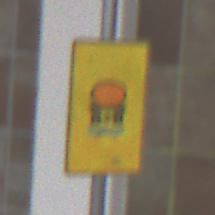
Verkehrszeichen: FahrzeugeMitWassergefaehrdenderLadungOhnePfeilsymbol
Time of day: MorningAfternoon
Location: Roofed (Urban)
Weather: PartlyCloudy
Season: NotSpecified
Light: Natural